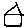
Label: house